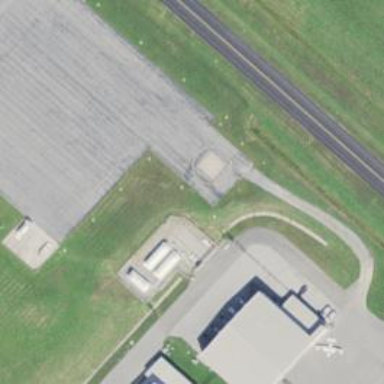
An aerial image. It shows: Image of helipad at airport.